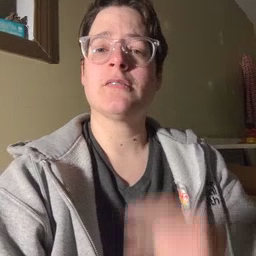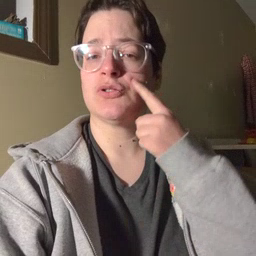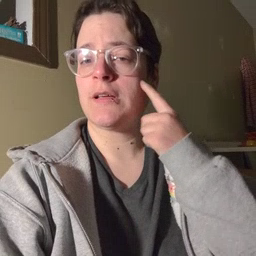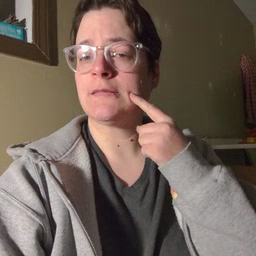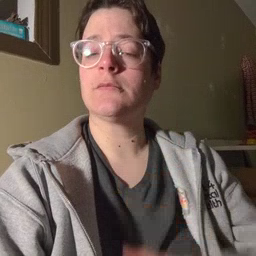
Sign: cheek